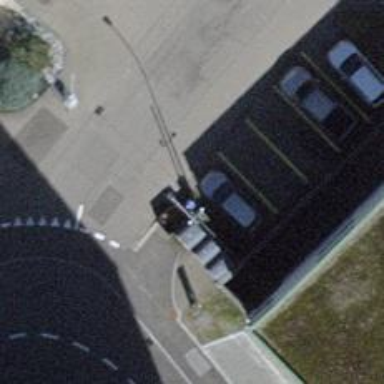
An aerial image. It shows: Lift gate barrier.